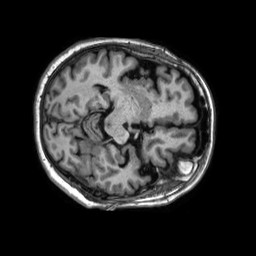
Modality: T1w
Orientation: axial
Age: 80
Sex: female
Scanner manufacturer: philips
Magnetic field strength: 1.5 T
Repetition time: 0.007079 s
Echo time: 0.003199 s